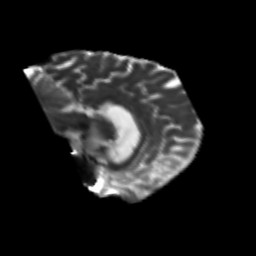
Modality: T2w
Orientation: sagittal
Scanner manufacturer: siemens
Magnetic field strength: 3 T
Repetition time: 6.8 s
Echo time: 0.093 s